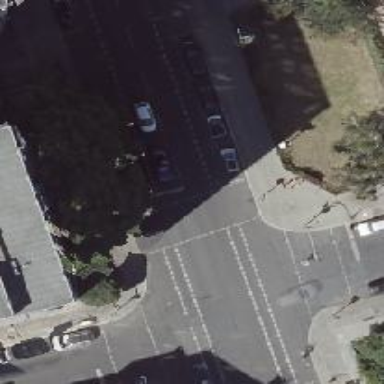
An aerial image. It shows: Road crossing with traffic signals.